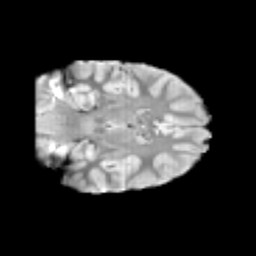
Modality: T2w
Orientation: coronal
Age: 10
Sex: female
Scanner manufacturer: siemens
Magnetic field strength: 3 T
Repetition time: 3.8 s
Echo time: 0.07 s